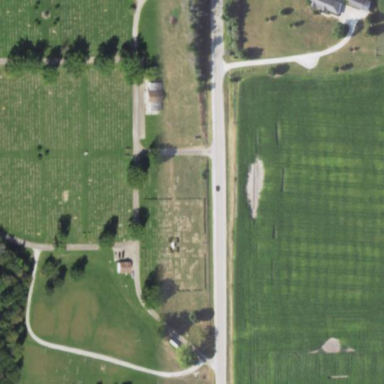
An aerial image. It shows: Grave yard.